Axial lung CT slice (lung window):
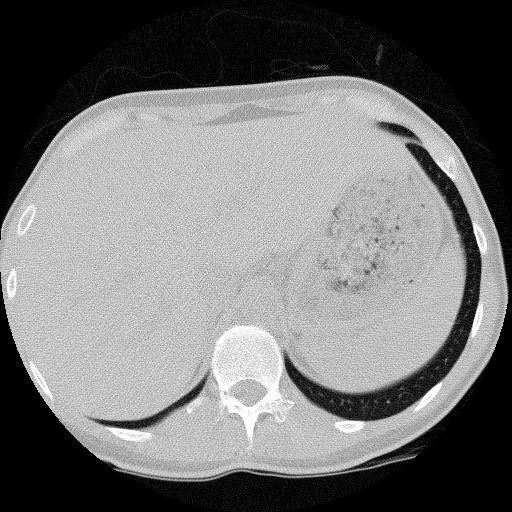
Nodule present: no